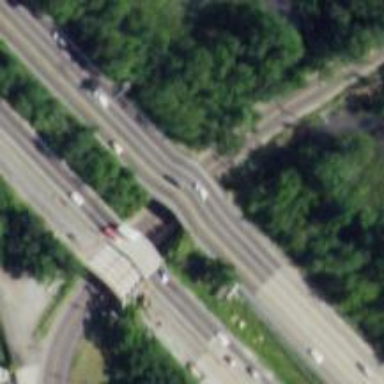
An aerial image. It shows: Motorway bridge spanning urban freeway/expressway.